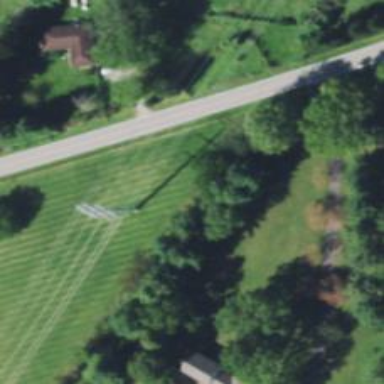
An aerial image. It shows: Power tower.